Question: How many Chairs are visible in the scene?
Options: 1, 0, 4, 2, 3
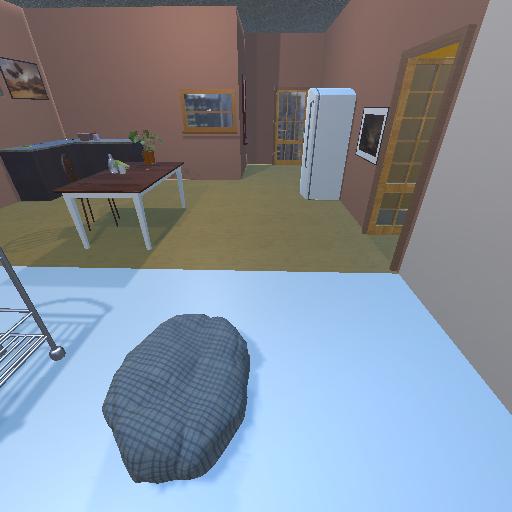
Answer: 1